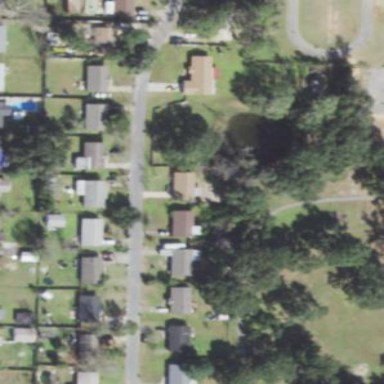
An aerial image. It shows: Residential area composed of single-family homes.